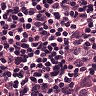
Metastatic tissue present: yes